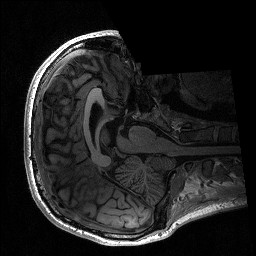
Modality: T1w
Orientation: axial